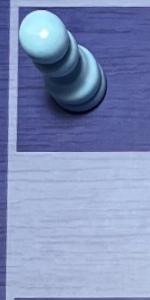
Label: Empty